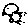
Label: bird